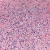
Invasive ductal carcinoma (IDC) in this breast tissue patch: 1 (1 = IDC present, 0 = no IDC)